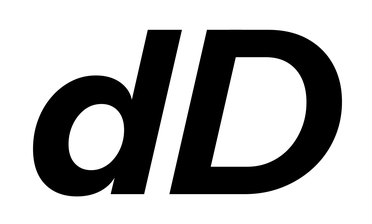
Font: InstrumentSans-Italic_Bold_Italic